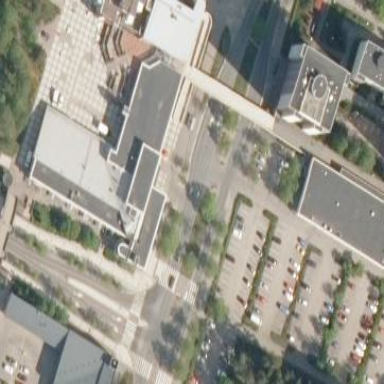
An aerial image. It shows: Retail building.